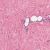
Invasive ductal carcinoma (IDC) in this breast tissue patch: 0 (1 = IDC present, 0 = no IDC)